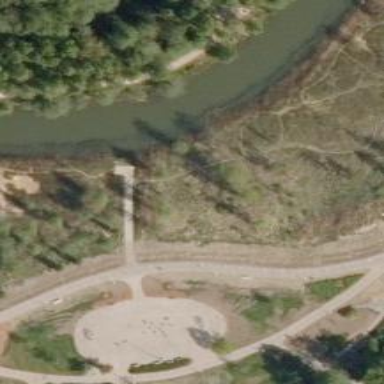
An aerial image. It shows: Path on bridge.